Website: bh-photo
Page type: gifting
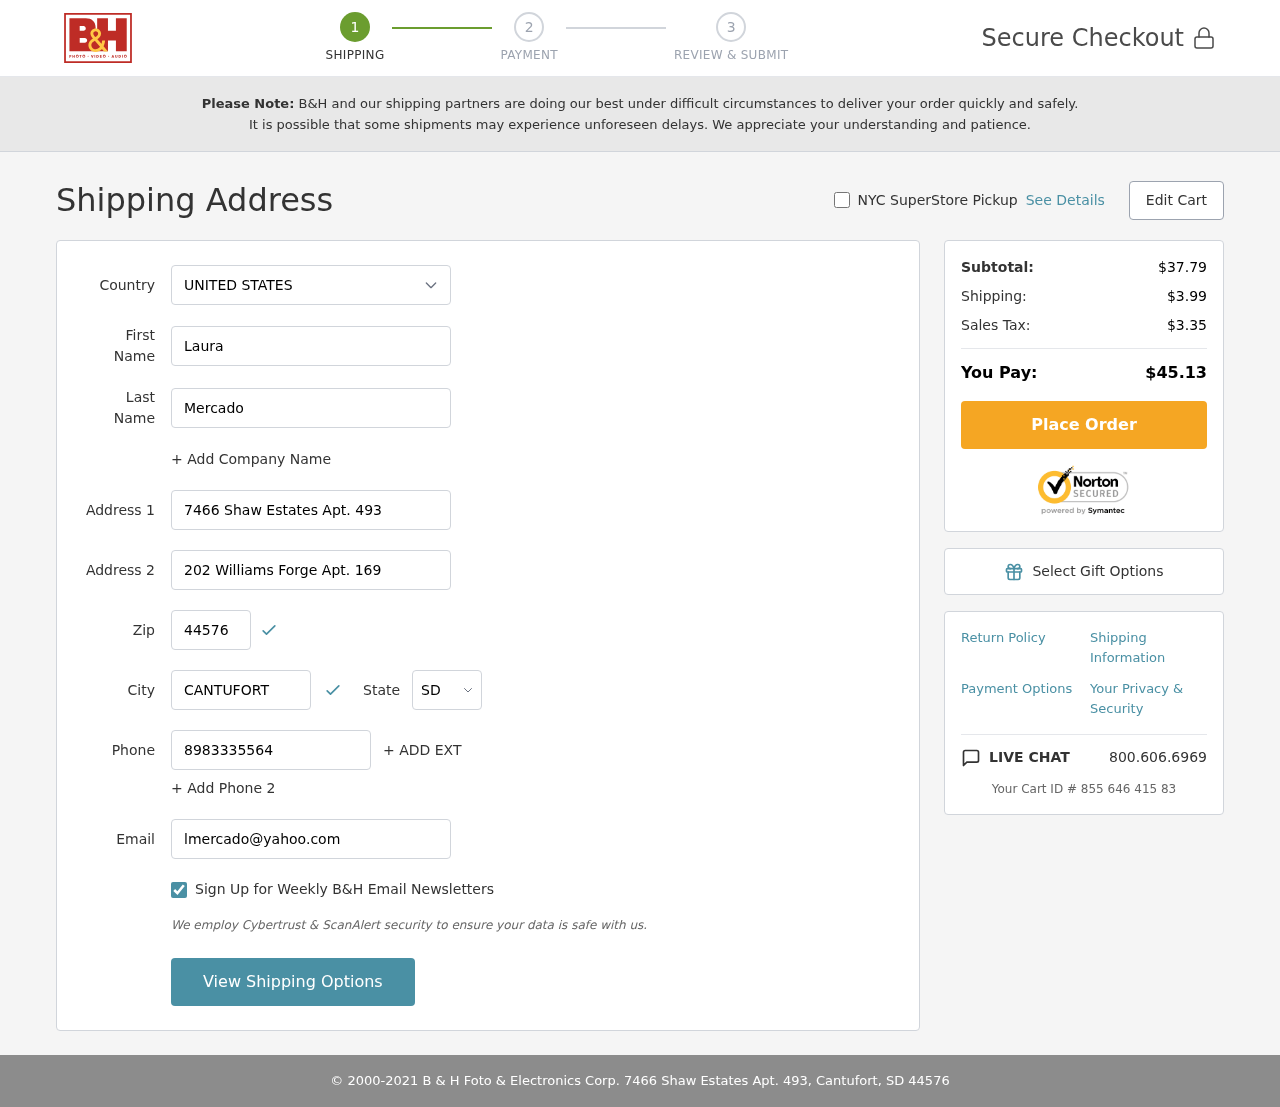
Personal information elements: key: PII_CITY
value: Cantufort
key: PII_COUNTRY
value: United States
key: PII_EMAIL
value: lmercado@yahoo.com
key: PII_FIRSTNAME
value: Laura
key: PII_LASTNAME
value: Mercado
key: PII_PHONE
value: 8983335564
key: PII_POSTCODE
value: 44576
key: PII_STATE_ABBR
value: SD
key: PII_STREET
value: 7466 Shaw Estates Apt. 493
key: PII_STREET2
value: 202 Williams Forge Apt. 169
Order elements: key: ORDER_SUBTOTAL
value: $37.79
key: ORDER_SHIPPING_COST
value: $3.99
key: ORDER_TAX
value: $3.35
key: ORDER_TOTAL
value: $45.13
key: ORDER_ID
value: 855 646 415 83